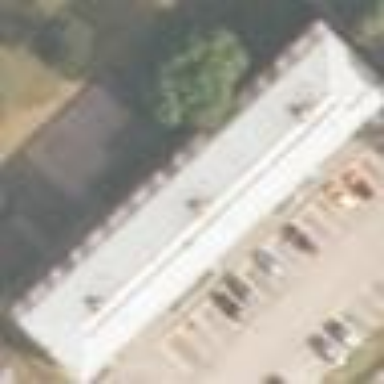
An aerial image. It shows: Terrace building.